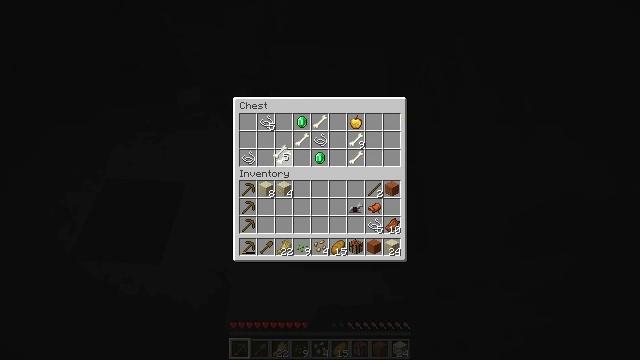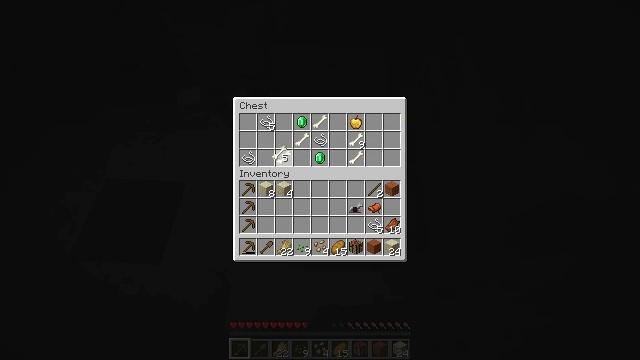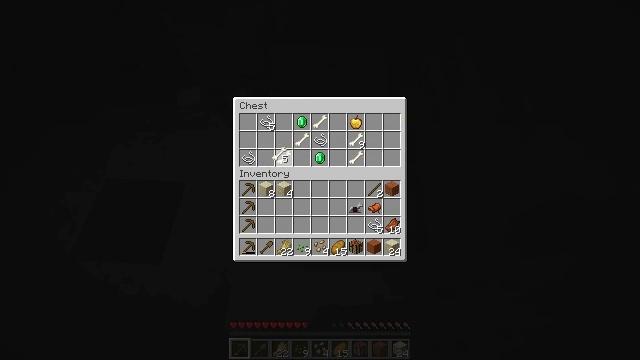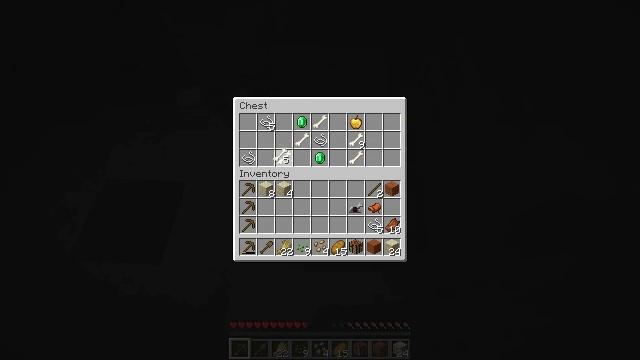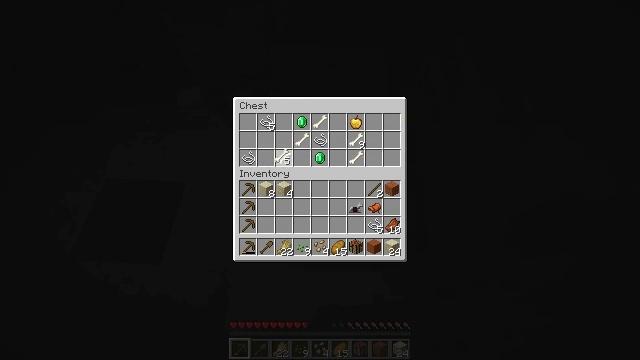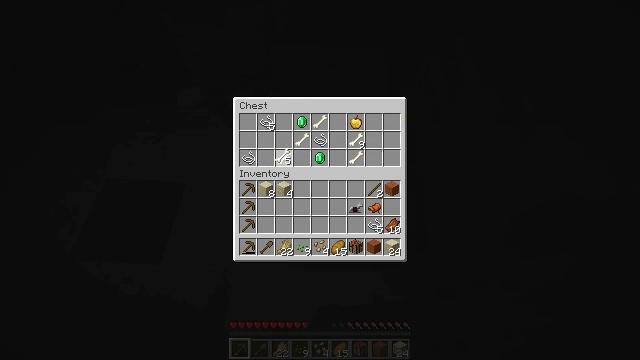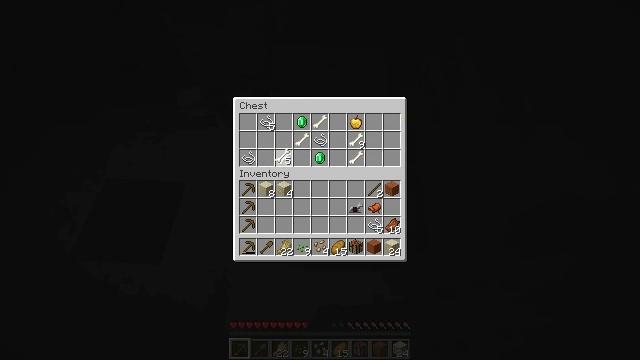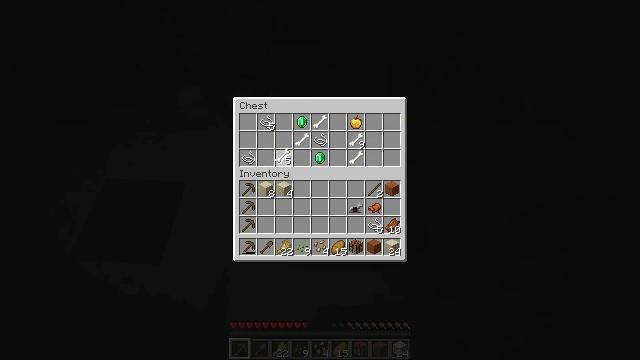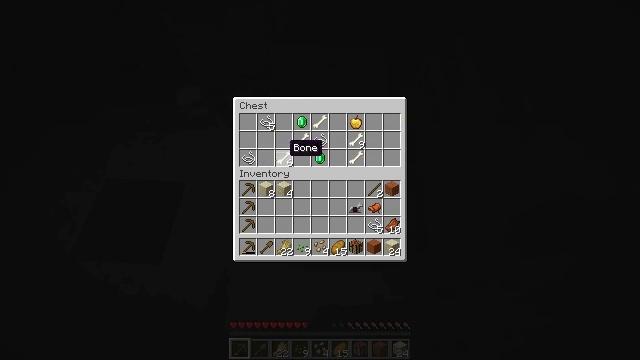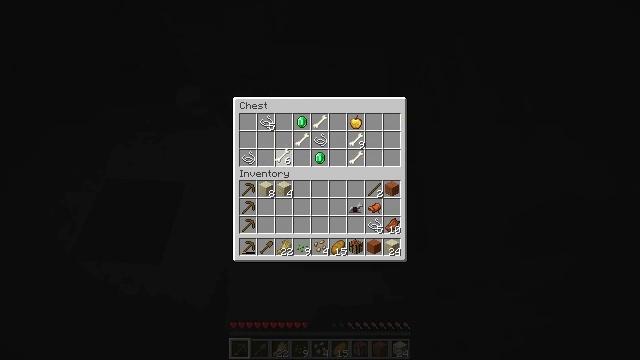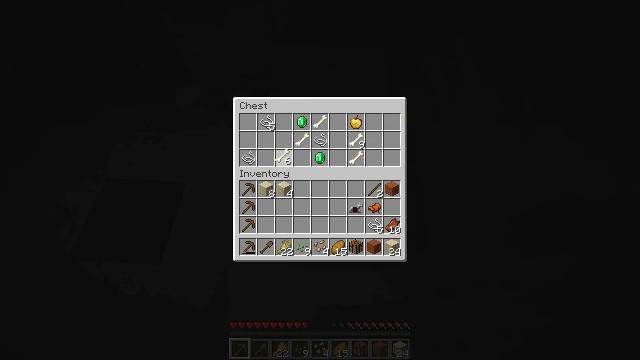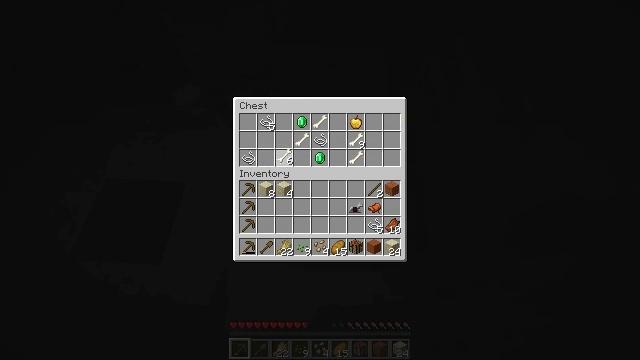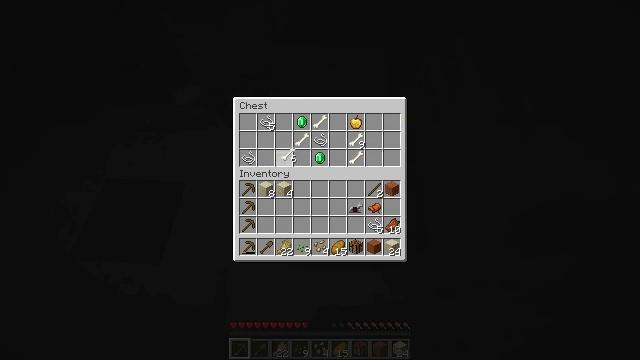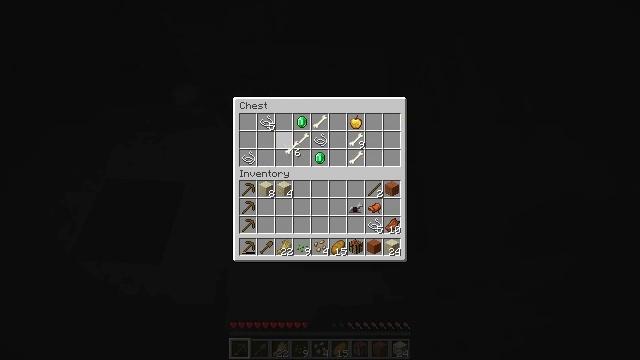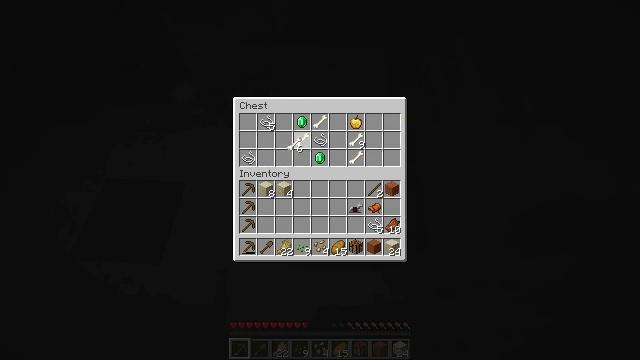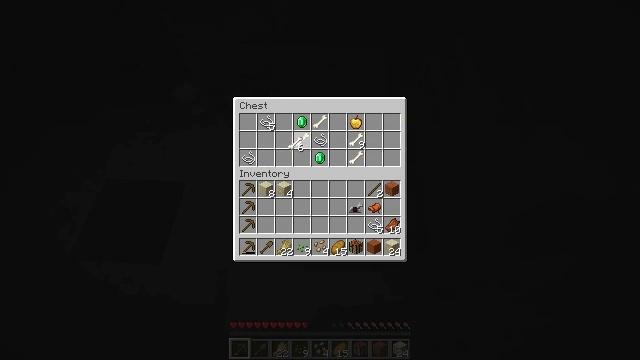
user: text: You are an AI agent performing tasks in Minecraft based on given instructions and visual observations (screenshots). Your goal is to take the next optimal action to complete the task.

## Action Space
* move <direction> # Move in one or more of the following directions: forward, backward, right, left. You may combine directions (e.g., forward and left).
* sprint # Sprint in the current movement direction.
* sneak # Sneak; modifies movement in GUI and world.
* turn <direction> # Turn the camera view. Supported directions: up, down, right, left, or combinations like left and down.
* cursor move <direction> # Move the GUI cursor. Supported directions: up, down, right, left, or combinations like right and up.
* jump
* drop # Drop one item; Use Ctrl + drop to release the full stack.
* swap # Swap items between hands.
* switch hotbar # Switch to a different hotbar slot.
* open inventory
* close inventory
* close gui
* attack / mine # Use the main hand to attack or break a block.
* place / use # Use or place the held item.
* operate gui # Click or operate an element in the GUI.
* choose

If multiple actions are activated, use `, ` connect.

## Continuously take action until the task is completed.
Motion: motion action
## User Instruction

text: Gather the chiseled sandstone from the desert temple.
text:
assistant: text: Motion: no_op
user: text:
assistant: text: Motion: no_op
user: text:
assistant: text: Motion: no_op
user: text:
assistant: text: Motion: no_op
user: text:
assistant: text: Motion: operate gui
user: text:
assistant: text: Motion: operate gui
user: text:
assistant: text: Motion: operate gui
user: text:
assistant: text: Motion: no_op
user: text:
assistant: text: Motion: operate gui
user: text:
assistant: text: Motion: operate gui
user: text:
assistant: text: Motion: operate gui
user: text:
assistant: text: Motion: no_op
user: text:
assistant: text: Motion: no_op
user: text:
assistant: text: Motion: no_op
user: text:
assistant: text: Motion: no_op
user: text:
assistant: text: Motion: no_op
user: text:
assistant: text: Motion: operate gui
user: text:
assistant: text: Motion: operate gui
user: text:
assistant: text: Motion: operate gui
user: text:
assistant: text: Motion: no_op
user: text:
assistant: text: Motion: no_op
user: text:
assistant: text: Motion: no_op
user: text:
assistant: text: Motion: operate gui
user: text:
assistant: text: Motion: operate gui
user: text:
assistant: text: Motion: no_op
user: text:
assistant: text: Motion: cursor move right
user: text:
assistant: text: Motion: no_op
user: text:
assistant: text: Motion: no_op
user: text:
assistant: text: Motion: no_op
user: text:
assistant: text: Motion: no_op